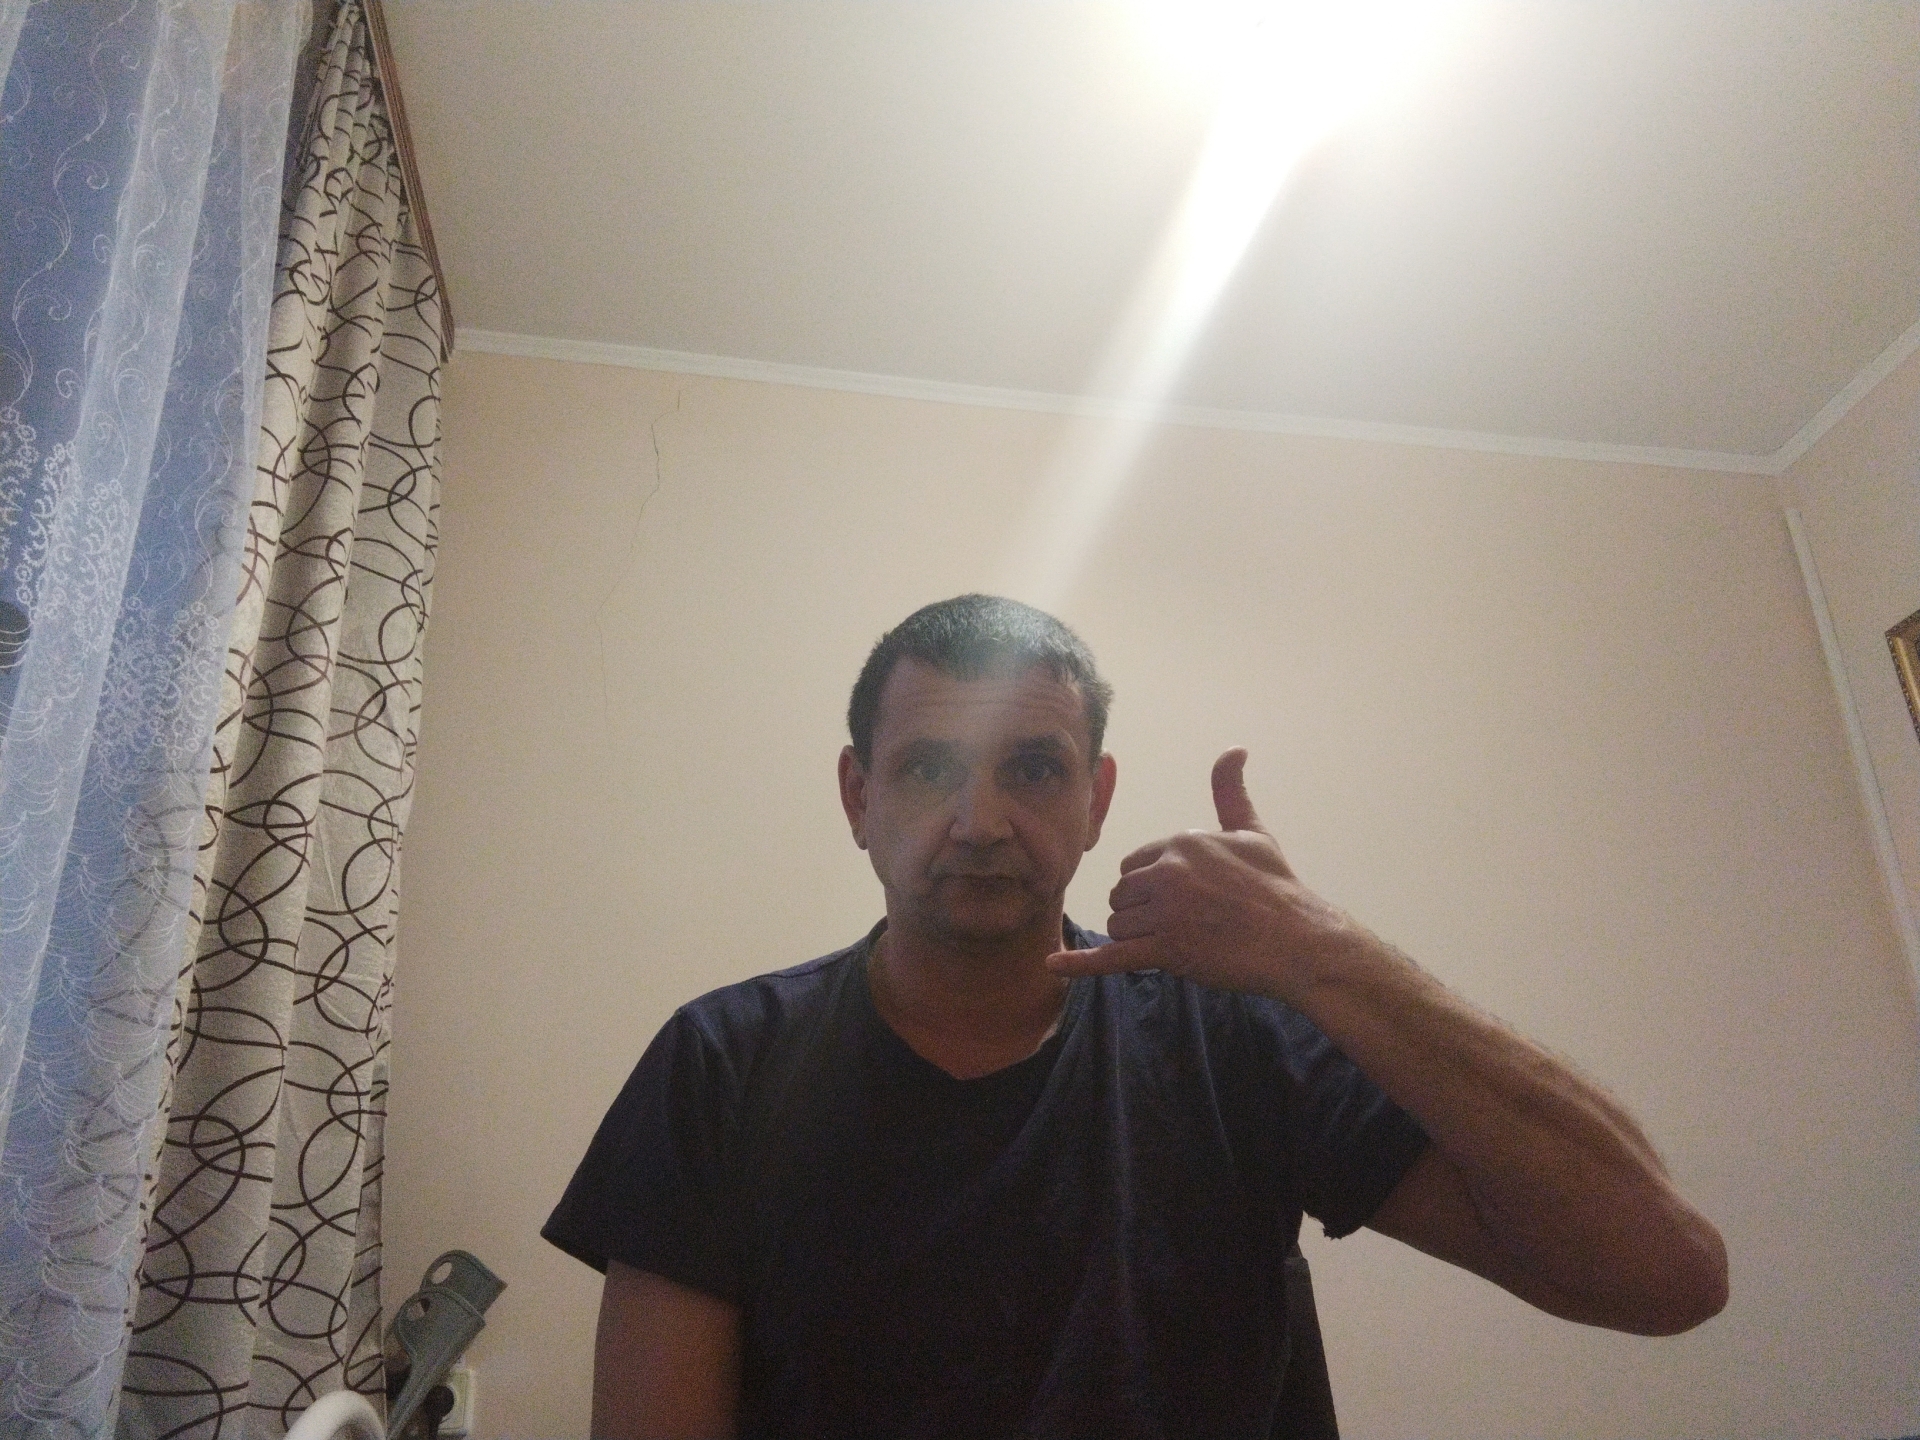
Label: noise